Question: this is the heatmap of the question. Each task can only be assigned to one person, and each person can only be assigned one task. How to allocate to maximize total profit? (all profits are multiples of ten), and output the maximum profit.
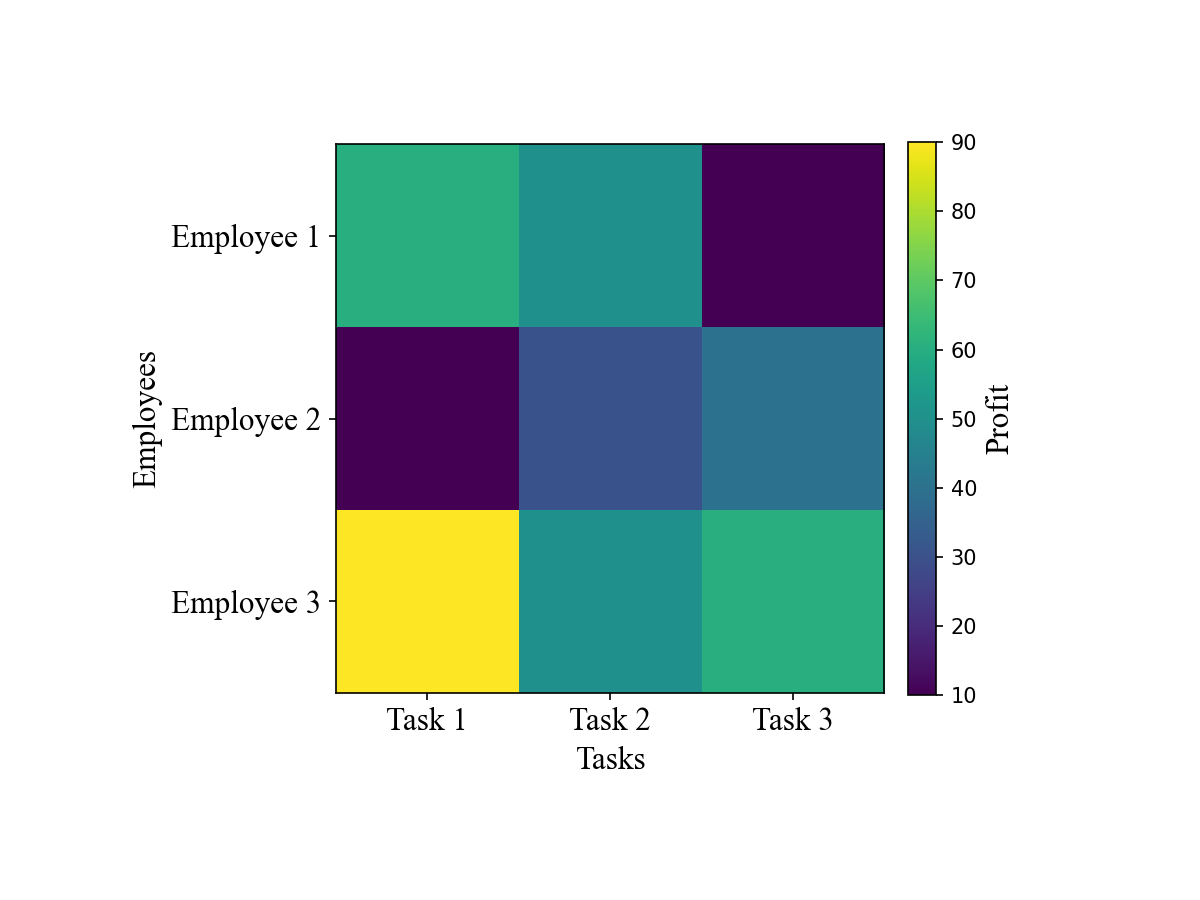
Answer: 180